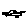
Label: car